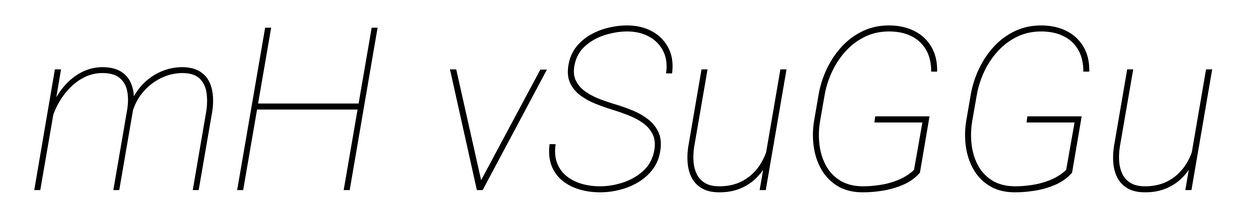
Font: Roboto-Italic_Thin_Italic